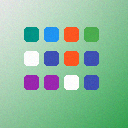
Screen state: on